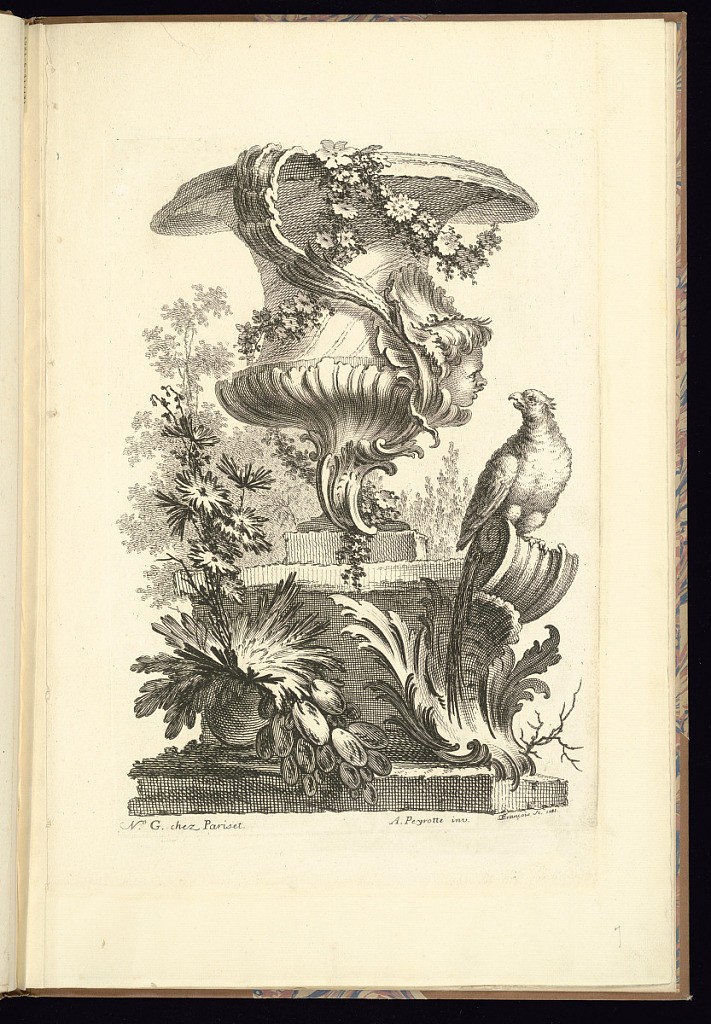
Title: Vase Design
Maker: Alexis Peyrotte, French, 1699–1769
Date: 1743
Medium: Etching on laid paper
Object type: Print
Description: A large vase or urn on a plinth in a landscape decorated with rococo ornament and foliage surrounding the vase. Featuring scrolling leaves, rinceaux, flowers, shells, c-scrolls, garlands of flowers, and a face/mask. Trees in the background, with flowers and ornament in the foreground, and a bird to the right looking at the face on the side of the vase. The plate is signed and dated.